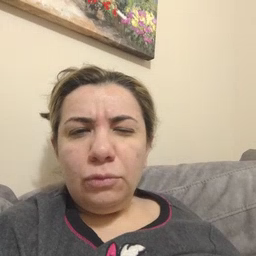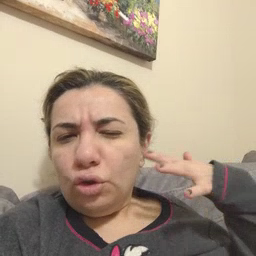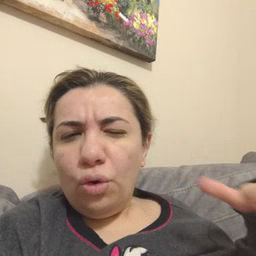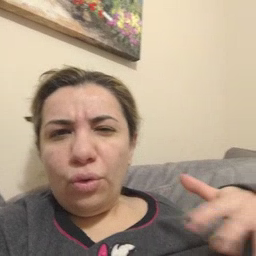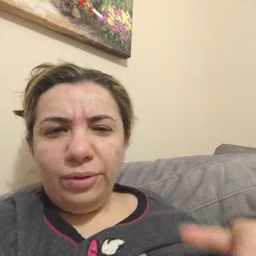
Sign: loud